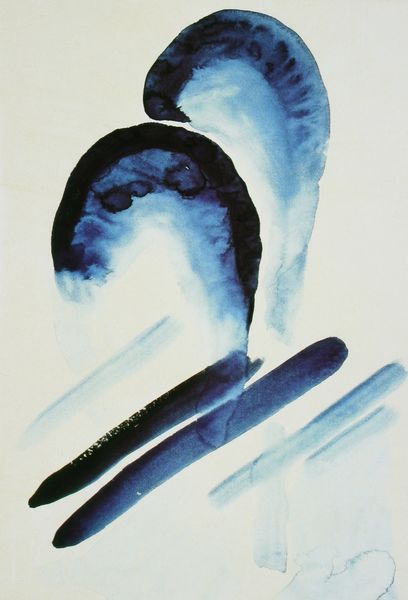
Titel: Blue No. IV
Künstler: Georgia O'Keeffe
Standort: New York
Institution: The Brooklyn Museum
Schlagwörter: blau, dunkel, schatten, weiß, wolken, aquarell, bewegung, hell, schwarz, paar, kontrast, rund, hellblau, wellen, bogen, zwei, abstrakt, modern, formen, wasserfarbe, linien, dunkelblau, striche, kühle, bögen, strich, intensiv, übungen, diagonal, tonig, farbverlauf, abwärts, rundung, verlaufen, verlauf, wiederholung, gerundet, schwach, franz marc, marc, o'eeffe, gerunde', gewolkt, o´keeffe, skiabfahrt, verdünnt, zusammengelaufen, watercolour